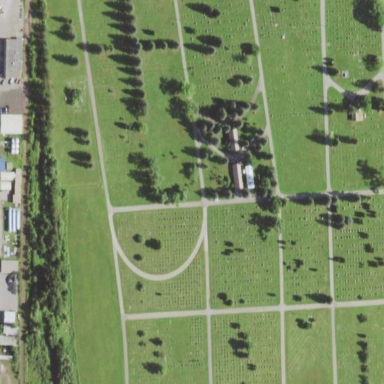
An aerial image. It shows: Cemetery.